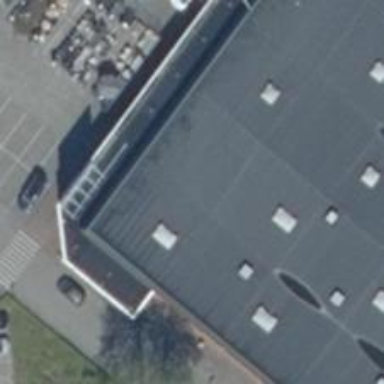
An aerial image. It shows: Furniture shop.